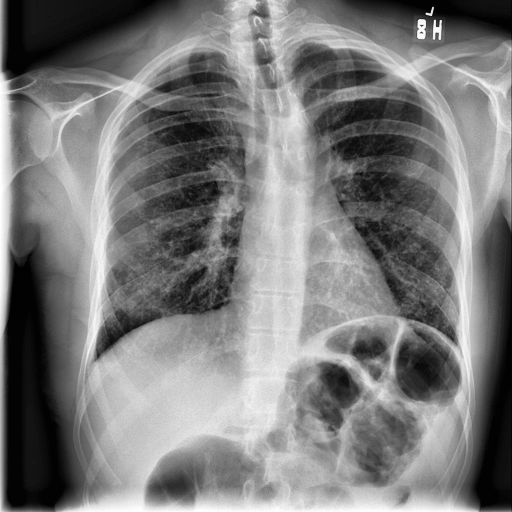
Finding: NORMAL